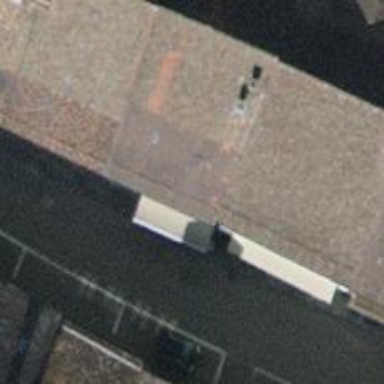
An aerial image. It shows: Cafe.